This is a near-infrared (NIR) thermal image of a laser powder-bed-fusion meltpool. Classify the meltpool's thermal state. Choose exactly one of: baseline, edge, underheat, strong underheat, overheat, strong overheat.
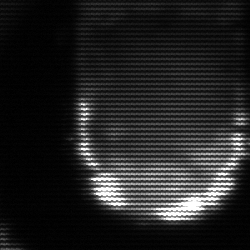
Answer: baseline